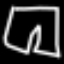
Label: pants